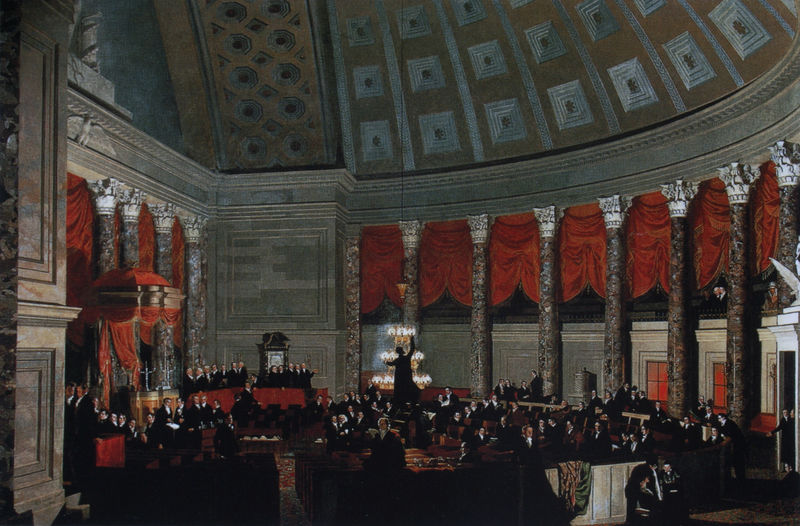
Titel: The House of Representatives
Künstler: Samuel F. B. Morse
Standort: Washington, D.C.
Institution: The Corcoran Gallery of Art
Schlagwörter: adler, dunkel, gemälde, mann, weiß, grün, menschen, bunt, fenster, frankreich, grau, hell, lampe, lampen, licht, lichter, marmor, männer, pfeiler, reden, schwarz, szene, säule, säulen, tür, ölbild, dach, rot, tuch, herren, malerei, versammlung, anzug, anzüge, gericht, architektur, falten, historie, kleidung, stehen, stein, gruppenporträt, innenraum, vorhang, kirche, gold, redner, stehend, stoff, decke, instrumente, konzert, musik, orchester, publikum, theater, kreis, rund, sitze, bogen, türen, zuschauer, rede, mauer, bank, beleuchtung, saal, vorführung, kuppel, stene, könig, thron, frack, vorhänge, france, gris, portrait, draperie, kerze, uhr, kerzen, kronleuchter, leuchter, lüster, faltenwurf, halle, kolonnade, gewölbe, palast, balustrade, dom, blanc, noir, politik, trohn, altar, bänke, kapitelle, kapitell, halbrund, fries, kerzenlicht, vorang, kanzel, apsis, messe, assis, rouge, chor, diskussion, baldachin, geistliche, kassetten, kassettendecke, kongress, monarchie, korinthisch, peinture, nationalversammlung, parlament, manschen, kandelaber, säulenhalle, klassizistisch, pierre, colonne, anzünden, aula, rotunde, rundbau, halbkuppel, caisson, caissons, coupole, panteon, chapiteau, colonnes, toit, regierung, senat, sitzung, dome, chorraum, beratung, rat, brune, dirigent, musikanten, voute, tableau, jugement, konzil, fracks, freimaurer, frankfurt, tenture, grec, groupe, amerikanisch, ronde, hommes, salle, plafond, debatte, marbre, lit, angleterre, kasseten, abgeordnete, pulte, chaises, lustre, bougie, chandelier, mitglieder, opéra, hal, tribunal, argent, coupule, d´or, lfrack, männer runde, rote vorhänge, schwarze kleidung, corinthien, paulskirche, états unis, batiment, plenum, tagung, tribune, clergé, réunion, personnage, baldaquin, médecin, assemblée, siège, arrondi, bougies, draperei, anwesenden, anwedsende, pourpre, colone, panthéon, chandelles, rouge lustre, pupitre, politiciens, rangées, konstitutionelle monarchie, luminaire, hémicycle, session, dais, piler, solemnel, tenues, allumage, tribunam, vote, vorhänte, paulskirchee